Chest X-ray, PA view. Patient: 49 years old, sex F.
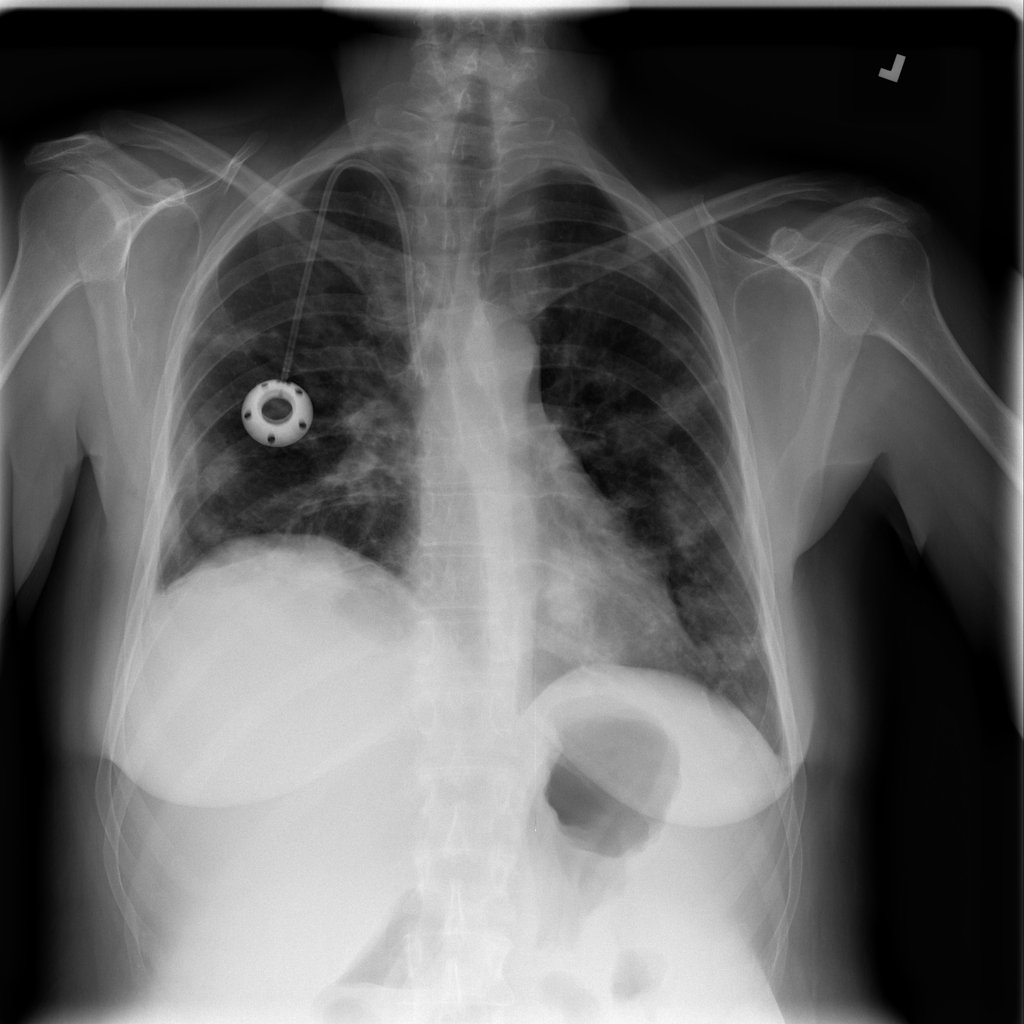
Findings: Nodule